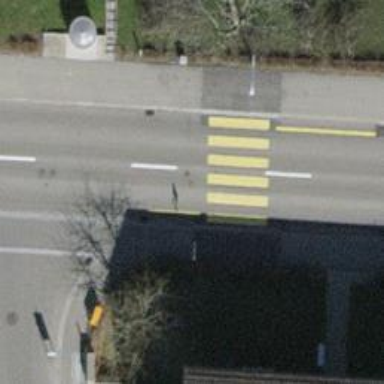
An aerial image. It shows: Marked crossing with zebra stripes on the road.